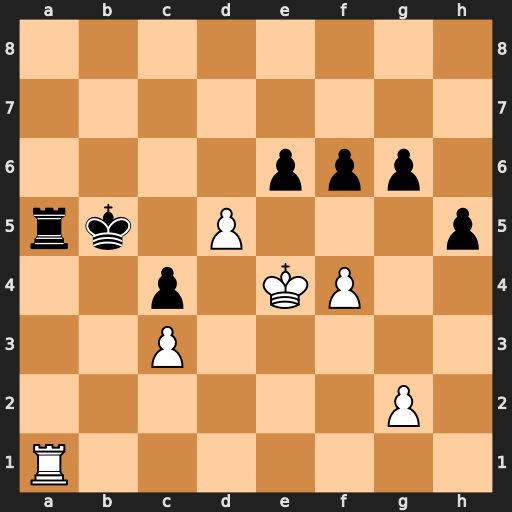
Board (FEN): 8/8/4ppp1/rk1P3p/2p1KP2/2P5/6P1/R7
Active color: w
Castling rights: -
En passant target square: -
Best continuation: Rxa5+ Kxa5 dxe6